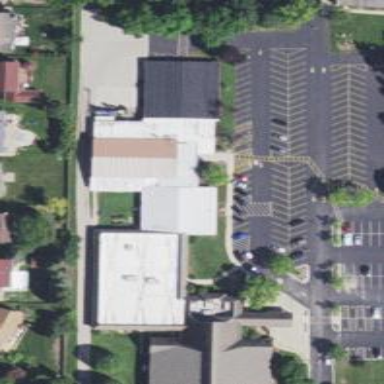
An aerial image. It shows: School.